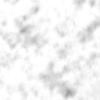
Label: no_change